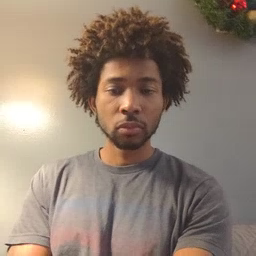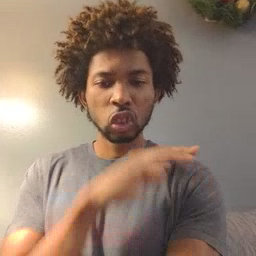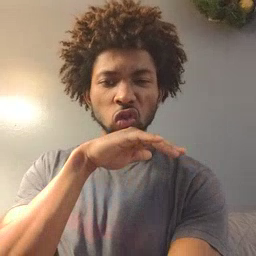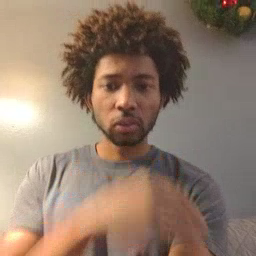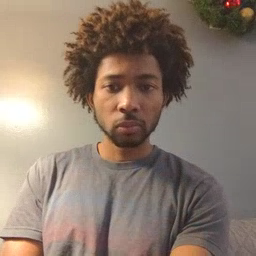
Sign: dirty